Question: >
<URL>
Javascript part

PHP part
'''
<?php echo $_REQUEST['p'] ?>
'''
Just a stupid problem but i'm really stuck here
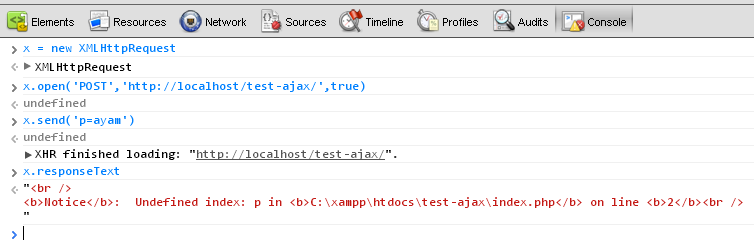
Answer: You have to set the content type, so php will know how to treat the request body
'''
x.setRequestHeader("Content-type","application/x-www-form-urlencoded");
'''